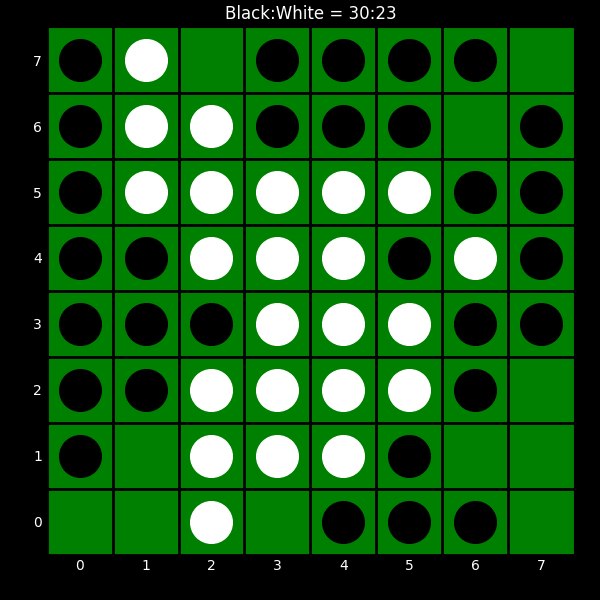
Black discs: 30
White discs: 23